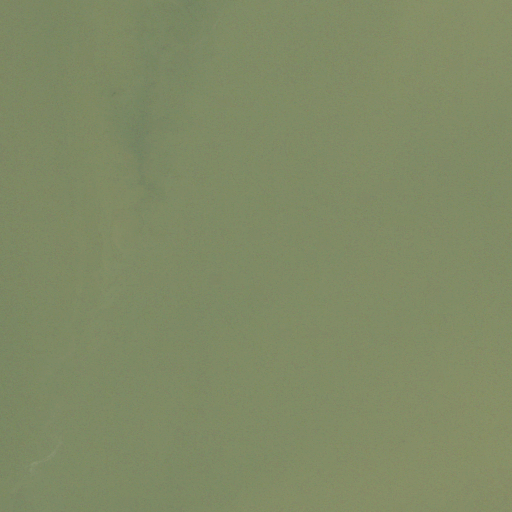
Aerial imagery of island in Tennessee named Ten Islands (historical) containing only open water